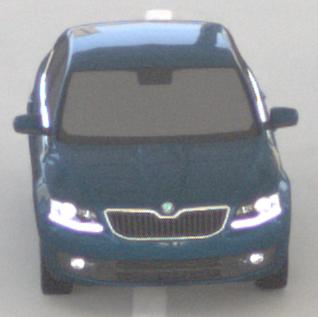
Make: Skoda
Model: Octavia 1.2 TSI
Detailed model: Octavia (III) Limousine
Model produced from: 2013/02
Model produced until: 2015/04
Doors: 5
Color: blue
Road condition: dry road
Daytime: morning or afternoon
Contrast: low contrast